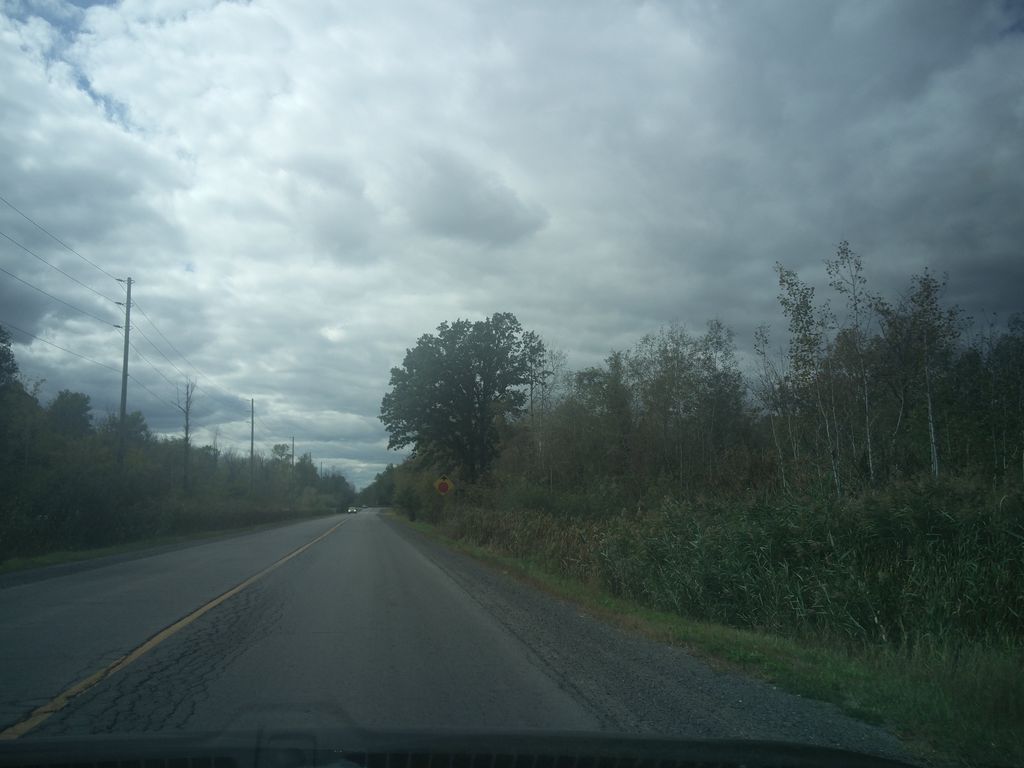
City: ottawa-gatineau